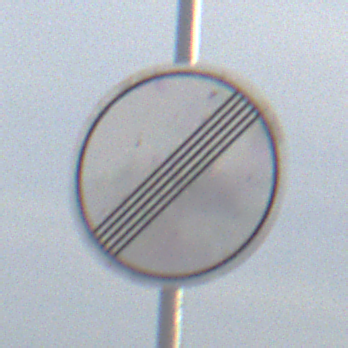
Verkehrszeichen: EndeSaemtlicherBegrenzungen
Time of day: MorningAfternoon
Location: Outdoor (Suburban)
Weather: PartlyCloudy
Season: NotSpecified
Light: Natural